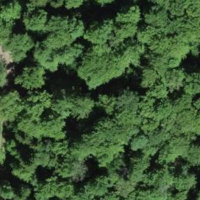
EUNIS habitat code: 41
Species observed at this site:
Equisetum telmateia